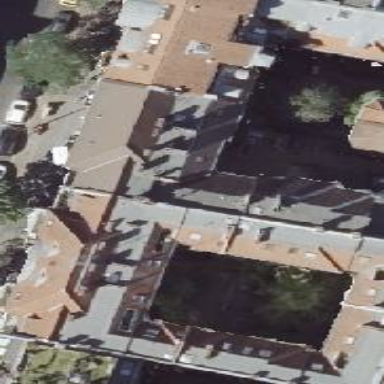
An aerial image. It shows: Building with apartments featuring unique double saltbox roof shape.